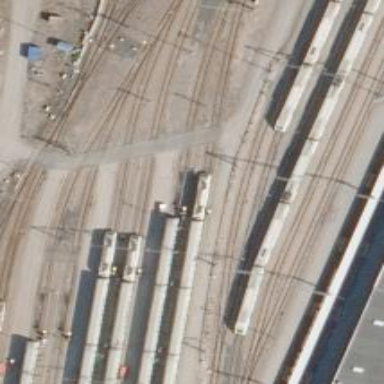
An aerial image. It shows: Railway signal.